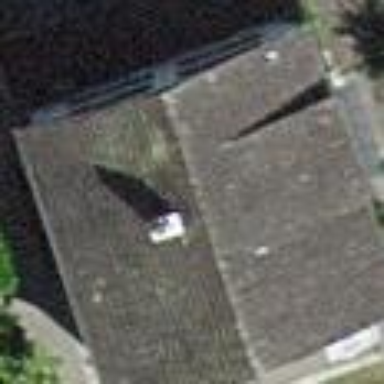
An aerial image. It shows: Building with tiled roof.